Interaction volume radius: 5 \u00c5
Interaction volume height: 10 \u00c5
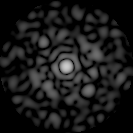
Disorder parameter: 0.8516